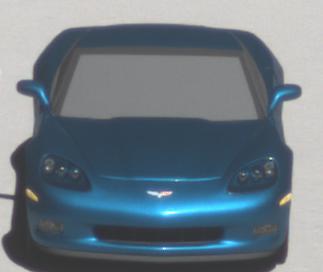
Make: Chevrolet
Model: Corvette Coupé
Detailed model: Corvette (C6) Coupé
Model produced from: 2005/02
Model produced until: 2008/03
Doors: 3
Color: blue
Road condition: dry road
Daytime: midday
Contrast: high contrast